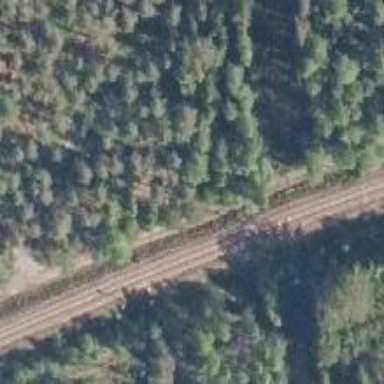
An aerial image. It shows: Railway track with continuous electrified contact line.